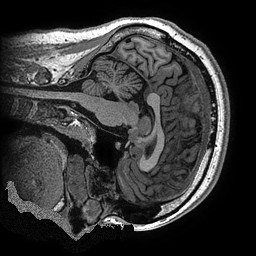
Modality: T1w
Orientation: sagittal
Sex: male
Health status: ill
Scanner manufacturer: ge
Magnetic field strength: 3 T
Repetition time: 0.006952 s
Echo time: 0.00292 s